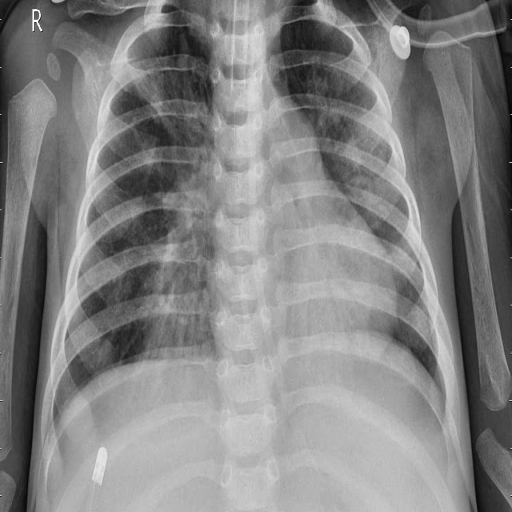
Finding: PNEUMONIA